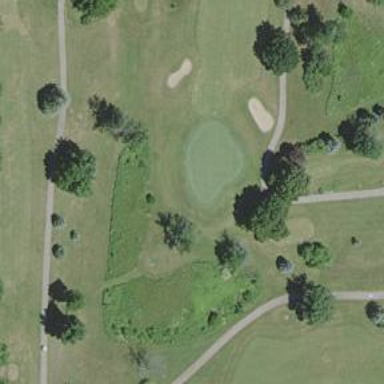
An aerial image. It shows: View of golf hole.